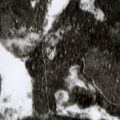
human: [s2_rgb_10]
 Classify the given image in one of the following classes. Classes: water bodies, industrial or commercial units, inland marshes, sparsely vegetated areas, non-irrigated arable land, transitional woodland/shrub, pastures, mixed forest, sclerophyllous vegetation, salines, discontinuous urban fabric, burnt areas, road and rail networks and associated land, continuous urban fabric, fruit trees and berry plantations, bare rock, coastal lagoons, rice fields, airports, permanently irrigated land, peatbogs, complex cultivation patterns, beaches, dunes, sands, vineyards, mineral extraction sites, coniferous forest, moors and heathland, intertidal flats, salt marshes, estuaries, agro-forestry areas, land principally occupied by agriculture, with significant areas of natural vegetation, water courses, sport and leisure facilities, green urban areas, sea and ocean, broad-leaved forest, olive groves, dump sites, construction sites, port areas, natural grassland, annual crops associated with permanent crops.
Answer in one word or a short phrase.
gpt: coniferous forest